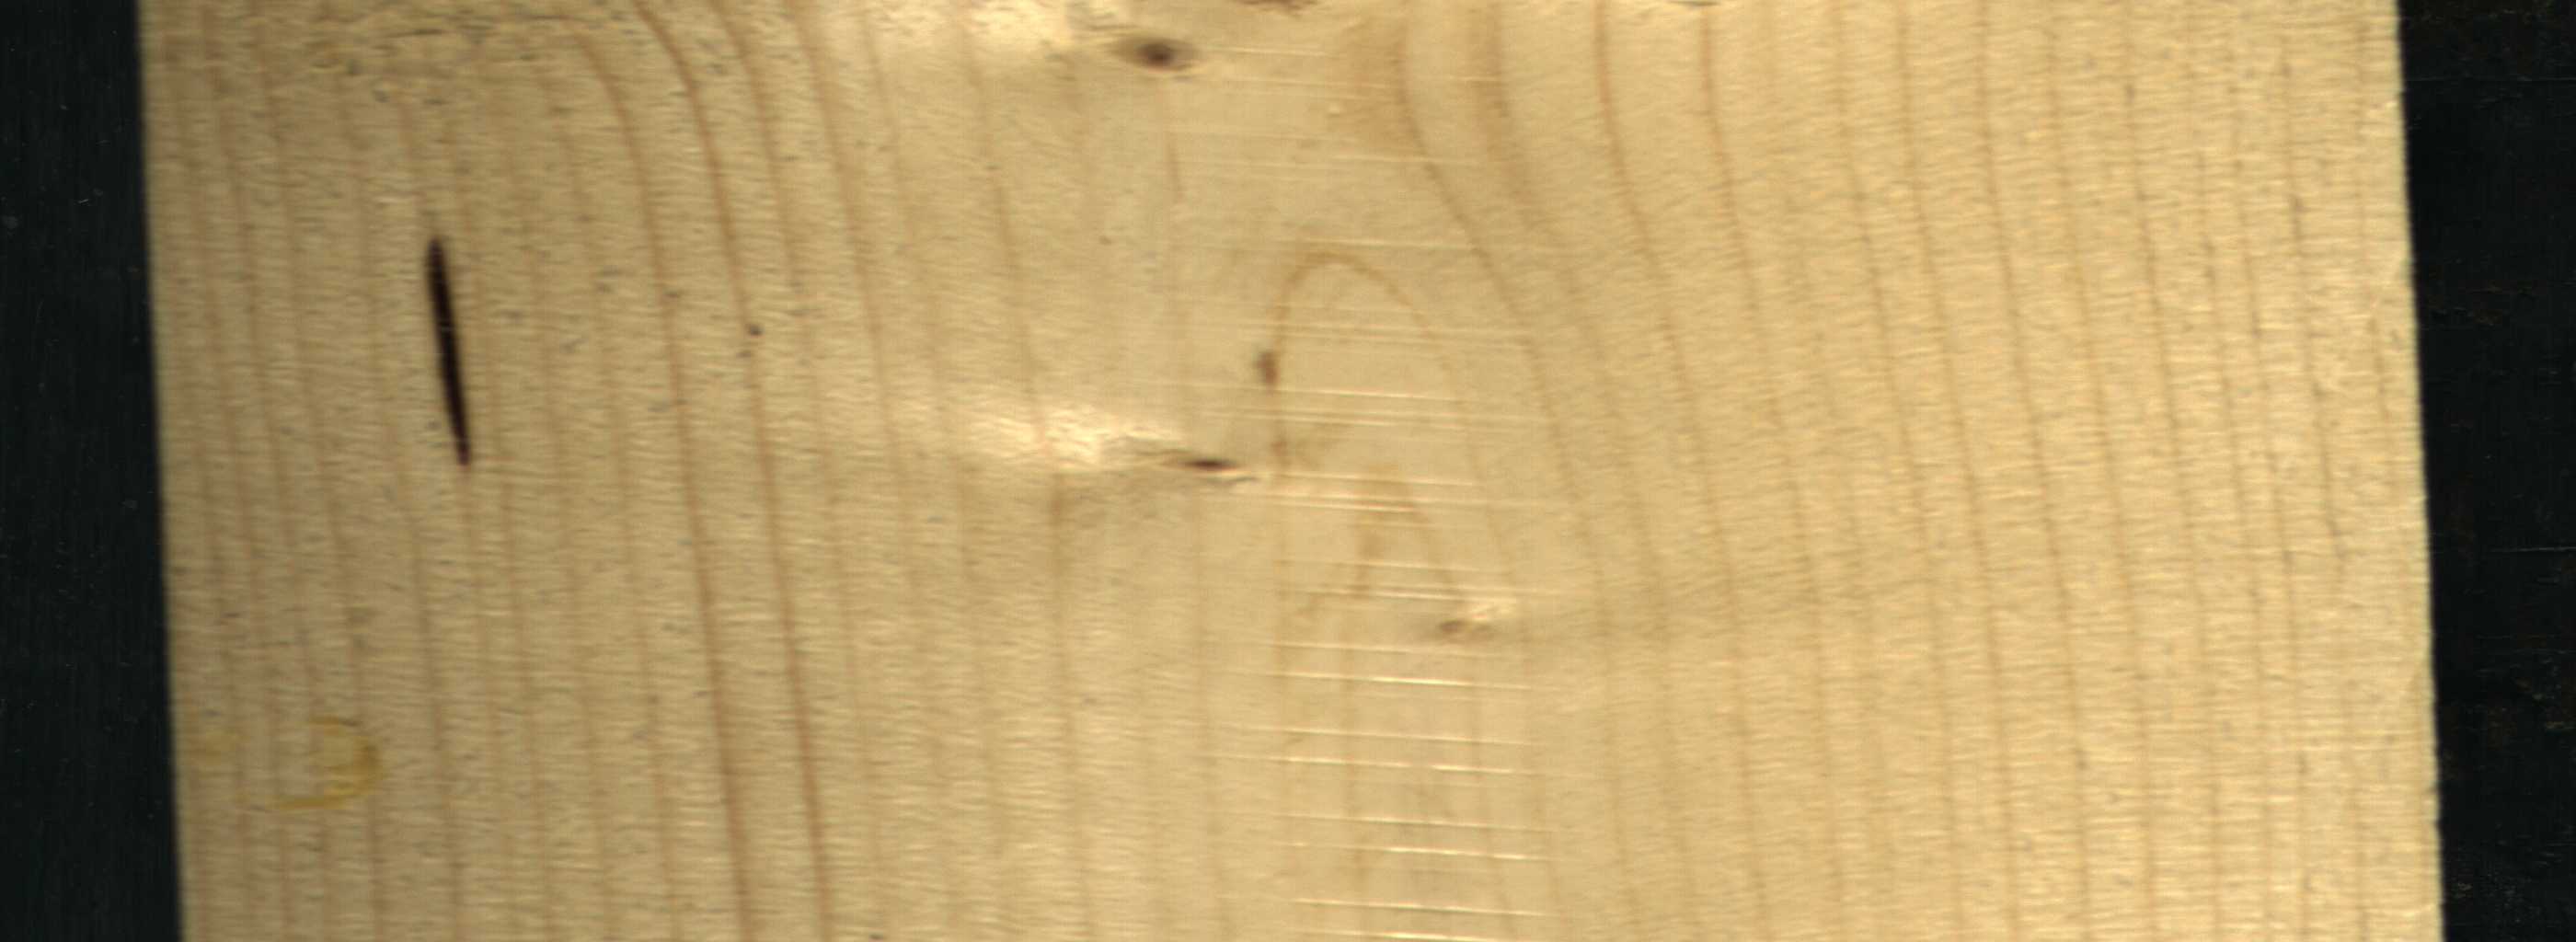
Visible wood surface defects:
resin
Live_Knot
Live_Knot